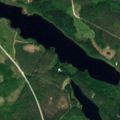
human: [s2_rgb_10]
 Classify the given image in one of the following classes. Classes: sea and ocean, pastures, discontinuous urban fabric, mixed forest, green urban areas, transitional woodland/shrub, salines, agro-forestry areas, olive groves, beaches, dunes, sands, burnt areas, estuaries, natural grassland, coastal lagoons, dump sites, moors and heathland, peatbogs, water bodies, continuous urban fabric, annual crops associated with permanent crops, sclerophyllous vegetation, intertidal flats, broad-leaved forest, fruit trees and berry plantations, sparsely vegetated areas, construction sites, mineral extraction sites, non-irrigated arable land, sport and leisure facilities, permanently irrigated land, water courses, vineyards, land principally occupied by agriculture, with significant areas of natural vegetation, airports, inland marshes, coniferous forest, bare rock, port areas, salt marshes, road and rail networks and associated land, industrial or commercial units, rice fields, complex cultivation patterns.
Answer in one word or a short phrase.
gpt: coniferous forest, mixed forest, transitional woodland/shrub, water bodies